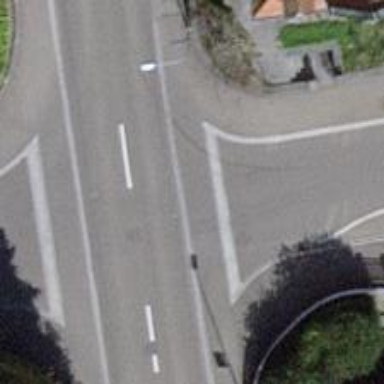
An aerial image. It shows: Sidewalk.